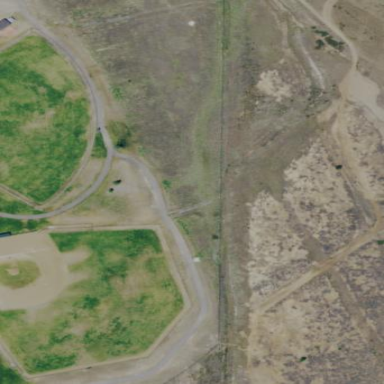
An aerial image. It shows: Baseball pitch for leisure land activities.